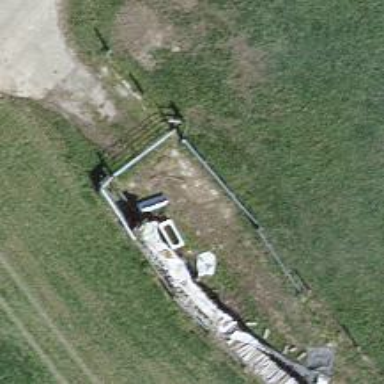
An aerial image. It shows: Kissing gate.